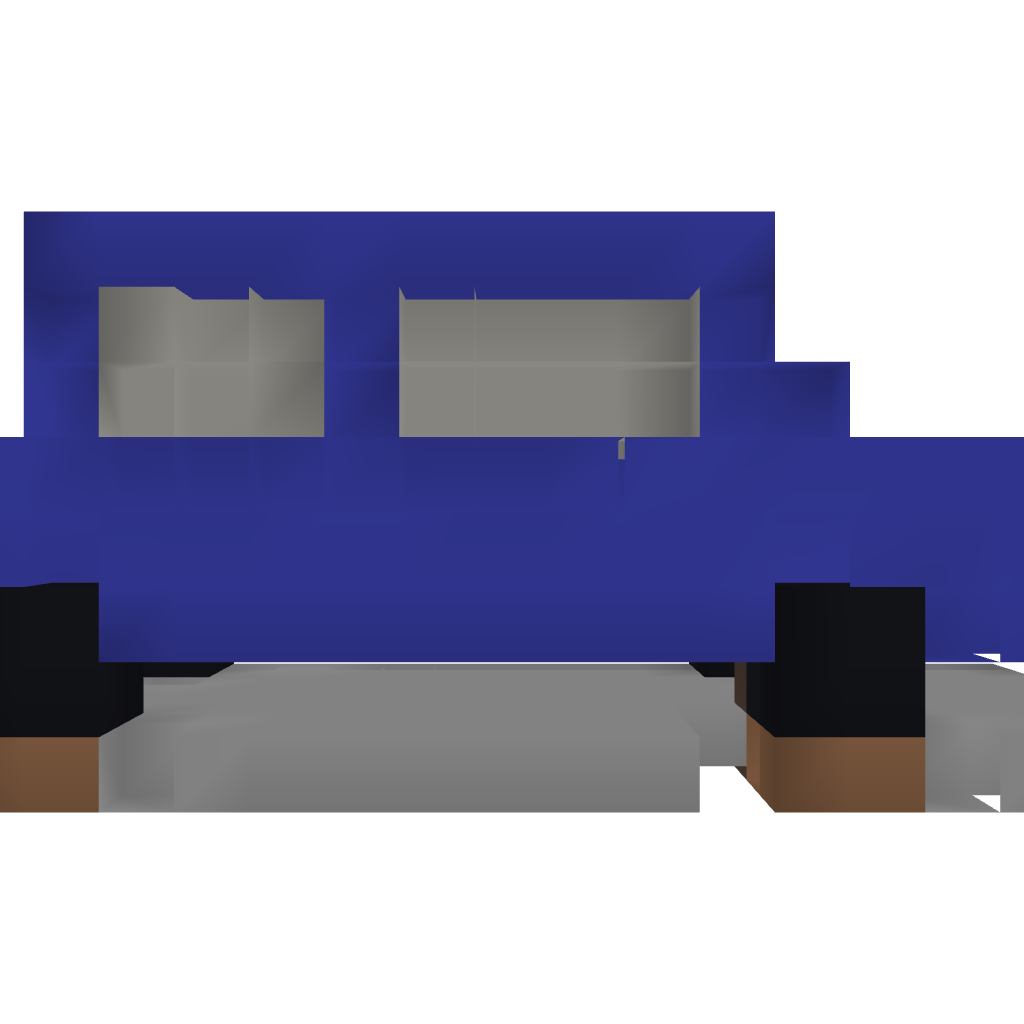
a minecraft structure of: Car House